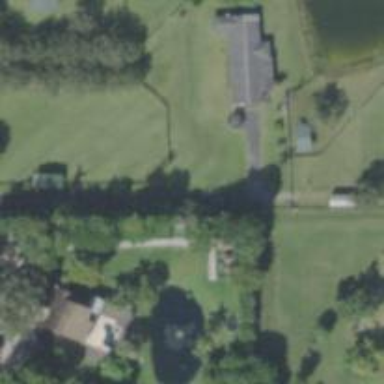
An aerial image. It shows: Driveway leading to service road.